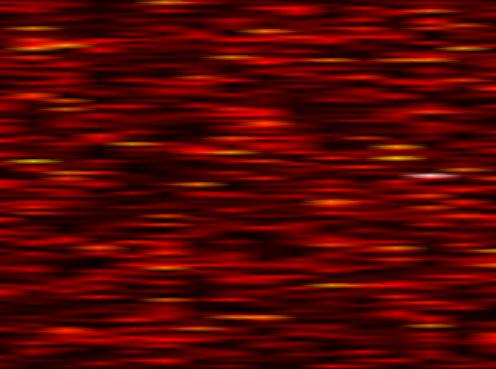
Label: UFMC